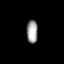
Tissue: lung
Cell type: Myeloid cells
Senescence score: 0.6109
Nuclear area (px): 255
Mean DAPI intensity: 155.498